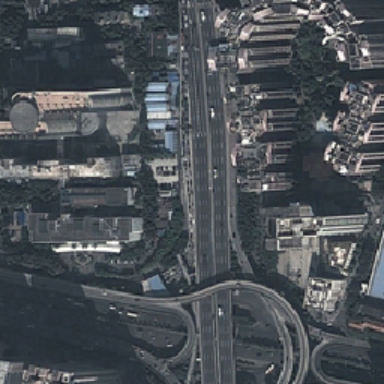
The circular advertisement is beside the highway .